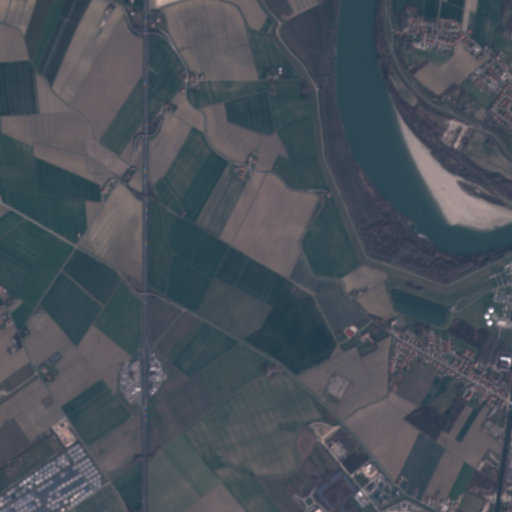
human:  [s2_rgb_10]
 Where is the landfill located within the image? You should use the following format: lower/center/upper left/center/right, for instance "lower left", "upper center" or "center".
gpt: The landfill is located in the lower left of the image.
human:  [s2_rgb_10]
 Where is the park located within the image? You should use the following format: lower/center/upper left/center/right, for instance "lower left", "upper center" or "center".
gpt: The park is located in the lower right of the image.
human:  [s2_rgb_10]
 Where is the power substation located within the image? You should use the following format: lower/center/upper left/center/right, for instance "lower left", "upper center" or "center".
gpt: The power substation is located in the lower right of the image.
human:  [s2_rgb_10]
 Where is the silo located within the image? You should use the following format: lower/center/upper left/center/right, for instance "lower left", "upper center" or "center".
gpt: The silo is located in the lower right of the image.
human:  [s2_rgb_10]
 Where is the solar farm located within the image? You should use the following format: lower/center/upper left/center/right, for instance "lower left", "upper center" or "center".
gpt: The solar farm is located in the lower of the image.
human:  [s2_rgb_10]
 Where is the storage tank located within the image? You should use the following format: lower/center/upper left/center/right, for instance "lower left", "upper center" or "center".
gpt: The storage tank is located in the center right of the image.
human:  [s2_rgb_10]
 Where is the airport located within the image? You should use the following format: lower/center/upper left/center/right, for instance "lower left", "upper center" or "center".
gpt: There is no airport in the image.